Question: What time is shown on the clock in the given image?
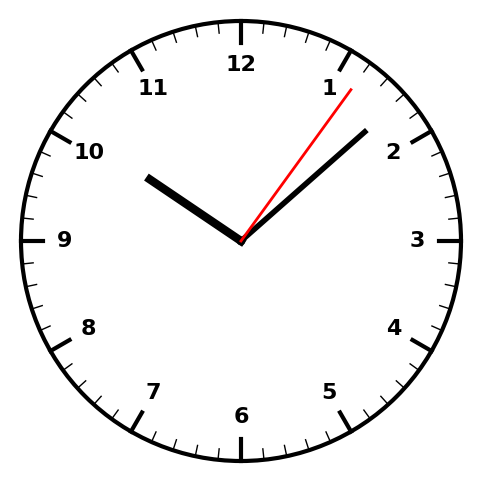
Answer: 10:08:06